Question: I've created template for combobox but it has strange view, data is not displaying:

Here is XAML code:
'''
<Style TargetType="{x:Type ComboBox}">
<Setter Property="Template">
<Setter.Value>
<ControlTemplate TargetType="{x:Type ComboBox}">
<Border Background="{TemplateBinding Background}" x:Name="Bd" BorderBrush="Gray" BorderThickness="2" CornerRadius="2">
</Border>
<ControlTemplate.Triggers>
<Trigger Property="IsEnabled" Value="False">
<Setter Property="Background" Value="{DynamicResource {x:Static SystemColors.ControlBrushKey}}" TargetName="Bd"/>
<Setter Property="Foreground" Value="{DynamicResource {x:Static SystemColors.GrayTextBrushKey}}"/>
</Trigger>
<Trigger Property="IsFocused" Value="true">
<Setter Property="BorderBrush" Value="Blue" TargetName="Bd"/>
<Setter Property="BorderThickness" Value="2"/>
</Trigger>
<Trigger Property="IsFocused" Value="false">
<Setter Property="BorderBrush" Value="Gray" TargetName="Bd"/>
<Setter Property="BorderThickness" Value="2"/>
</Trigger>
</ControlTemplate.Triggers>
</ControlTemplate>
</Setter.Value>
</Setter>
</Style>
'''
What i missed here?
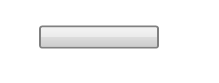
Answer: Your template creates near to nothing which makes the default one work, i.e. there is no items popup, and there is no 'ContentPresenter' for the selected item either. Have a look at the default template and you will see exactly what you are missing (<URL>.